Question: I know title is really ridiculous. I couldn't find how I can describe this.
This is my table structure

This is a car rental webpage. What I'm doing is I'm trying to figure out if a car is reserved in particular "pickup_date" and "dropoff_date".
I can get reserved cars with this query
'''
SELECT
cars.model,
reservations.pickup_date,
reservations.dropoff_date,
reservations.car_id
FROM
cars
INNER JOIN reservations ON cars.car_id = reservations.car_id
WHERE
reservations.pickup_date <= '2012-04-08 10:50:26' OR
reservations.dropoff_date >= '2012-04-20 10:50:26'
'''
However, there are some cars that are not reserved and they are not shown in this query, since I don't have all car models in reservation. I have them in cars table.
The bottom line, I should eliminate the ones that I get from this query from the table that has all car models. Therefore, I will have cars which are not reserved + the ones that will be available after reserve dates.
I can do it with PHP. However, I want to learn if it is possible to do it with one query with mysql.
This is the solution that I came up with with the help of @cbuckley
'''
SELECT
cars.*
FROM cars
LEFT JOIN (
SELECT
cars.car_id
FROM
cars
INNER JOIN reservations
ON cars.car_id = reservations.car_id
WHERE
(reservations.pickup_date <= '2012-04-08 10:50:26' AND reservations.dropoff_date >= '2012-04-20 10:50:26') OR
(reservations.pickup_date >= '2012-04-08 10:50:26' AND reservations.pickup_date <= '2012-04-20 10:50:26') OR
(reservations.dropoff_date <= '2012-04-20 10:50:26' AND reservations.dropoff_date >= '2012-04-08 10:50:26')
) AS reserved_cars
ON reserved_cars.car_id = cars.car_id
WHERE reserved_cars.car_id IS NULL;
'''
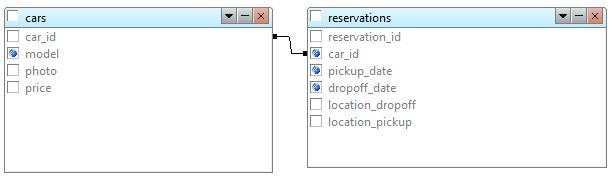
Answer: You need to be careful distinguishing and . The former is what you're after and could be achieved with a 'WHERE NOT IN' clause. However as your cars and reservations system grows, this could become hideously slow. I would suggest the following:
'''
SELECT
cars.*
FROM cars
LEFT JOIN (
SELECT
cars.car_id
FROM
cars
INNER JOIN reservations
ON cars.car_id = reservations.car_id
WHERE
reservations.pickup_date <= '2012-04-08 10:50:26' OR
reservations.dropoff_date >= '2012-04-20 10:50:26'
) AS reserved_cars
ON reserved_cars.car_id = cars.car_id
WHERE reserved_cars.car_id IS NULL;
'''
The inner query is the one you specified to find all reserved cars. You then join that back to the 'cars' table to find all cars which are not returned by the inner query. This works because you perform a 'LEFT JOIN' to the subquery and only return rows which didn't have a match in the subquery.
: If you want the query to find all cars which are available for a given period, your inner query needs to search for reservations which start or end within that period. You would therefore use the following condition:
'''
... WHERE
reservations.pickup_date BETWEEN '2012-04-08 10:50:26' AND '2012-04-20 10:50:26' OR
reservations.dropoff_date BETWEEN '2012-04-08 10:50:26' AND '2012-04-20 10:50:26'
'''